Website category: movie
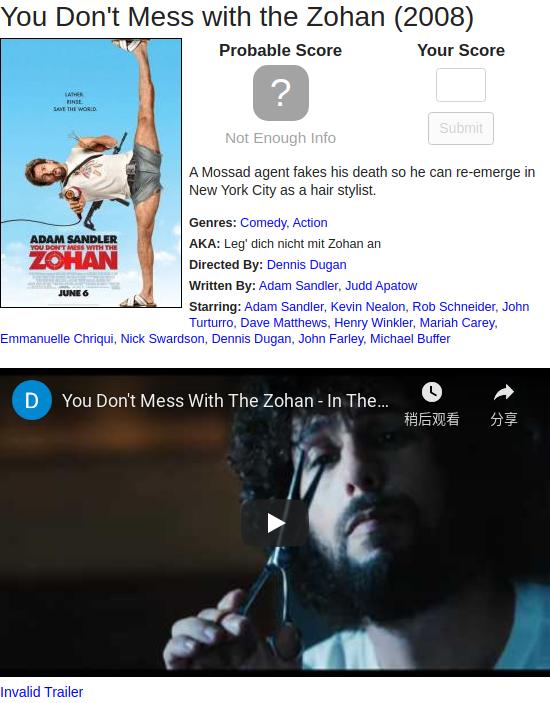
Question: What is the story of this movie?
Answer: A Mossad agent fakes his death so he can re-emerge in New York City as a hair stylist.

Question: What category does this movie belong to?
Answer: Comedy

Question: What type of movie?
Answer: Comedy

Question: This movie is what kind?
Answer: Comedy

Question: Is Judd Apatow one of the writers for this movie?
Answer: yes

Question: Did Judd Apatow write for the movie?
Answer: yes

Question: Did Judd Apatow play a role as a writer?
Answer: yes

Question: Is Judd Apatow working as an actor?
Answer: no

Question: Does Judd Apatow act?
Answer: no

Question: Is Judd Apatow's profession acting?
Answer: no

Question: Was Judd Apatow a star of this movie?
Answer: no

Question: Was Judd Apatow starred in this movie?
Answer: no

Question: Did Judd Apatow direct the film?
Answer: no

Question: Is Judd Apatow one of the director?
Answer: no

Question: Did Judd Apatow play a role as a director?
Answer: no

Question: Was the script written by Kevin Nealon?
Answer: no

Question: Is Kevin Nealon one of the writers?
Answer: no

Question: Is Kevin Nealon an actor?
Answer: yes

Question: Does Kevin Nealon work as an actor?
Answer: yes

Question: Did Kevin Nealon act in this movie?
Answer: yes

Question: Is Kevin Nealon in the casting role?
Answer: yes

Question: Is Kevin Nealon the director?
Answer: no

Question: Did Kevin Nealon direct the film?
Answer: no

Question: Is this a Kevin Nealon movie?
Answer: no

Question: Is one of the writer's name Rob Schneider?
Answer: no

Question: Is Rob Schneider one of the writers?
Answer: no

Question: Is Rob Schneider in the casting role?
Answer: yes

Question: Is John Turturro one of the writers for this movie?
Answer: no

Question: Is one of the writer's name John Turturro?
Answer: no

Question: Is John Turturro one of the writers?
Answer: no

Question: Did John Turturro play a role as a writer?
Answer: no

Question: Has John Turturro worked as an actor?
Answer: yes

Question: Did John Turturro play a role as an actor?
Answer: yes

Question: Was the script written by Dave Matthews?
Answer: no

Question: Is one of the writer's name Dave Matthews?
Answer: no

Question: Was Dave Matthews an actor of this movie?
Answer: yes

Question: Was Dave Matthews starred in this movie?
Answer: yes

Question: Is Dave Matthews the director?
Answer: no

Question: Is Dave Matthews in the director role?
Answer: no

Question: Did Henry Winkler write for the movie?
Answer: no

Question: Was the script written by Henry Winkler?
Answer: no

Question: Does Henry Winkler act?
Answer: yes

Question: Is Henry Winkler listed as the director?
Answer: no

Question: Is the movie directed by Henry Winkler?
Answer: no

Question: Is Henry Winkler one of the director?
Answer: no

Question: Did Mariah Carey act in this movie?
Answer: yes

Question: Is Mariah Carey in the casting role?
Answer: yes

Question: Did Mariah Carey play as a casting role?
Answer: yes

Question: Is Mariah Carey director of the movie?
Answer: no

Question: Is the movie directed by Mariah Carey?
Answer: no

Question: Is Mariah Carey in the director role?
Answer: no

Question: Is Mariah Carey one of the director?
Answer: no

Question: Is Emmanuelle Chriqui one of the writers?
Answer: no

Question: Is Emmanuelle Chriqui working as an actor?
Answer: yes

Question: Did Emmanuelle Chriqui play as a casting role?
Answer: yes

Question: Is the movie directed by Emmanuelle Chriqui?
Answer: no

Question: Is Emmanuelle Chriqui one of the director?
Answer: no

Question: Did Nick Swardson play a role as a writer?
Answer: no

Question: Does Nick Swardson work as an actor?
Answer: yes

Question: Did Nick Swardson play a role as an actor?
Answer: yes

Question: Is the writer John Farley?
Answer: no

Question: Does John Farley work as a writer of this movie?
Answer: no

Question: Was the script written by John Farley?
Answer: no

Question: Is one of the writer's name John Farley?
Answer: no